Current action and preconditions to check: trajectory_clear

Your task: For each precondition in the list above, predict whether it will hold at this action.

Consider the current scene as observed from the mobile robot's camera, and analyze the predicted future states of all dynamic agents (e.g., people, animals, vehicles, or any moving entities) within the NEXT SECOND.

IMPORTANT: Only answer "very likely" if you are absolutely certain—based on strong, clear evidence—that a dynamic agent will violate the precondition in the predicted future state. Do NOT answer "very likely" for unlikely, ambiguous, or low-probability risks.

Ask yourself for each precondition: Is there a high probability, with clear and convincing evidence, that the predicted future states of any dynamic agent will interfere with the predicted future state of the currently executing action within the NEXT SECOND, causing that precondition to fail?

Assess the risk level based on these predictions. Use "likely" or "very likely" if motions create a clear risk of interference.

Use "neutral" or "improbable" if agents are nearby but their predicted paths are clearly diverging or non-conflicting.

Failure Risk Categories: "very improbable", "improbable", "neutral", "likely", "very likely"

Answer Format: Output ONLY the probability_of_failure value from these categories: "very improbable", "improbable", "neutral", "likely", "very likely"

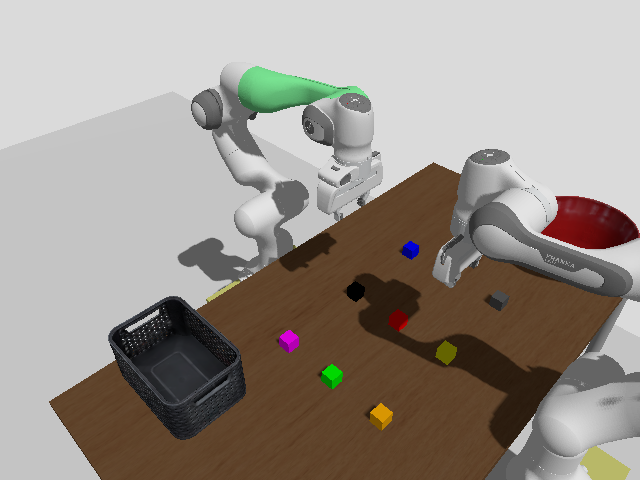

Answer: very improbable